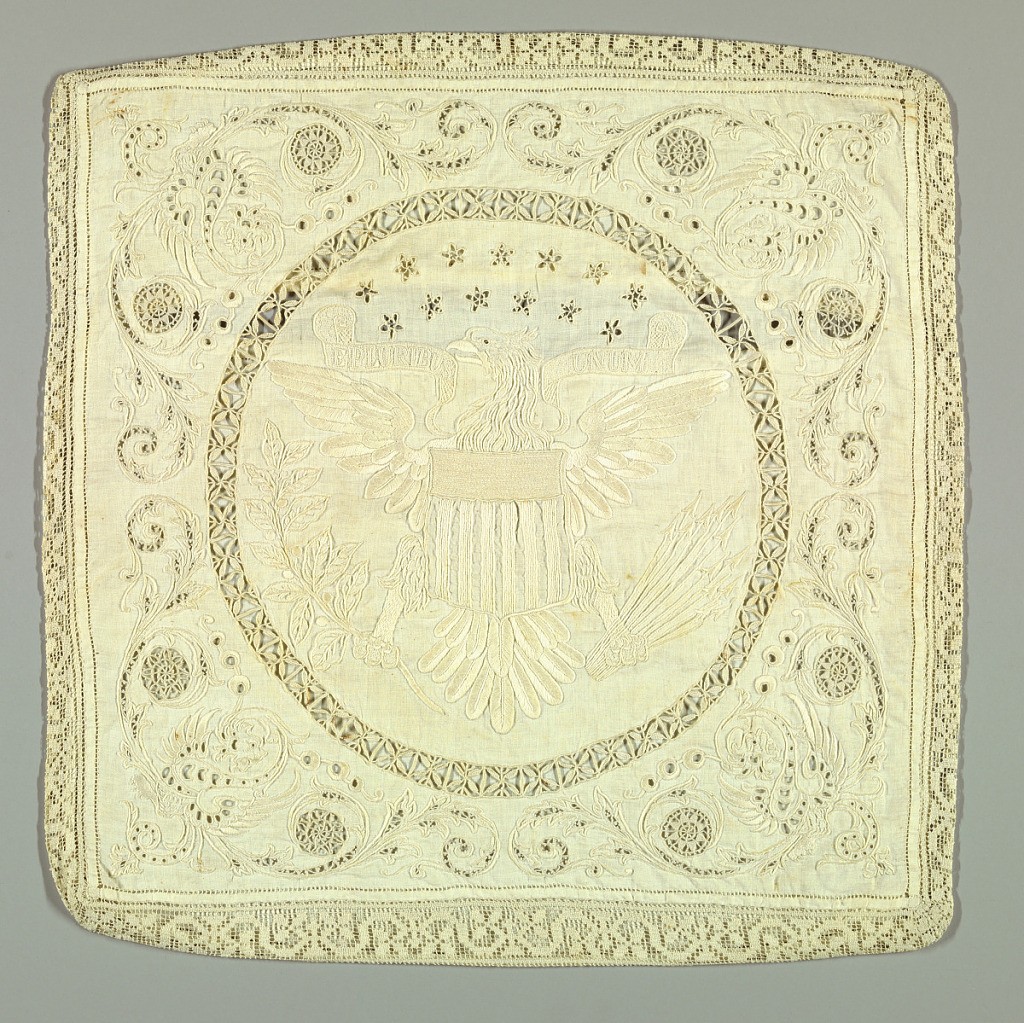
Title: Pillowcover
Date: ca. 1900
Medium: cotton and linen on linen foundation Technique: satin, speckling, stem and buttonhole stitches on plain weave; cutwork with buttonhole stitches
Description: Pillowcover with the Great Seal of the United States in the center and scrolling grotesques filling each corner. The unembroidered back cover closes with two buttonhole edges and a strip of tape with buttons on it that goes through the two layers of buttonholes. The front and back cover are joined to each other with a three centimeter wide band of filet lace insertion.